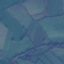
Label: Pasture